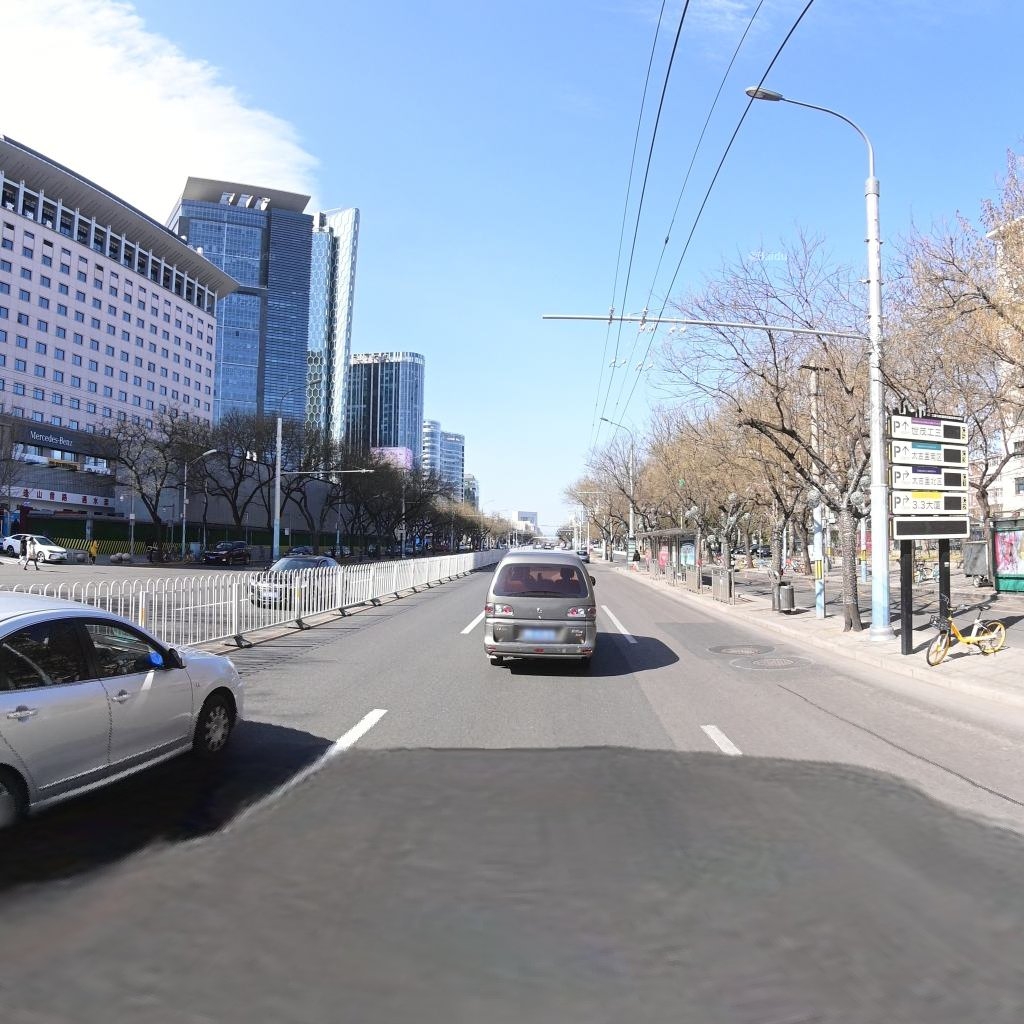
Region: Chaoyang
Road damage annotations: longitudinal patch, manhole cover, manhole cover